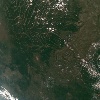
Label: land